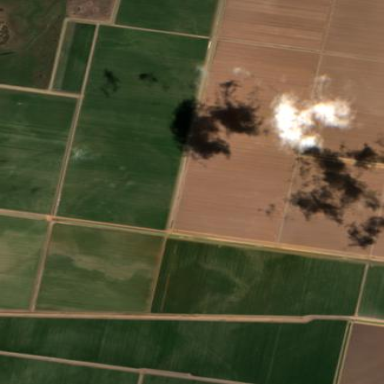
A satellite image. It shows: Farmland growing cotton crops.